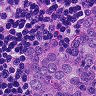
Metastatic tissue present: yes